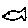
Label: fish